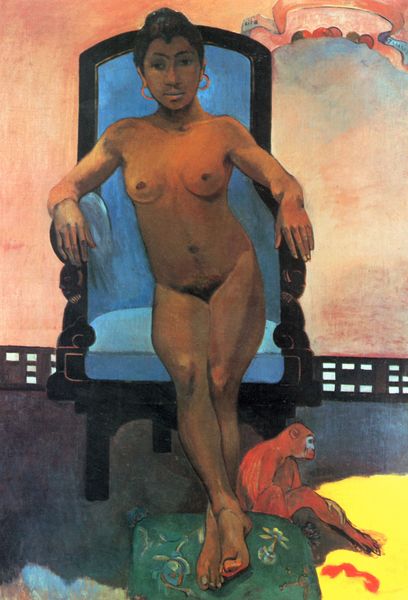
Titel: Annah, die Javanerin
Künstler: Paul Gauguin
Standort: Winterthur
Institution: Privatsammlung
Schlagwörter: akt, blau, dunkel, fuß, hand, haut, himmel, kopf, nackt, schatten, weiß, cezanne, gelb, grün, impressionismus, sitzen, stadt, blume, braun, brust, busen, dunkelbraun, finger, frau, frisur, geste, grau, hell, hintergrund, holz, licht, mund, nacht, nase, ohr, ohrring, raum, schmuck, schwarz, stuhl, blick, rose, rot, tier, expressionismus, malerei, muster, teppich, wand, arm, arme, augen, gesicht, rahmen, schale, sockel, bildnis, hals, hände, innenraum, portrait, porträt, natur, brüstung, gitter, sonne, boden, auge, haare, pose, sessel, sitzend, drei, innen, ohrringe, en face, frontal, lippen, locken, ohren, rosa, schulter, schultern, affe, beine, fell, hellblau, spanien, bein, brüste, füße, armlehne, leiste, lehne, sitz, bogen, haltung, klein, hocker, schemel, lehnen, kissen, thron, bezug, polster, tapete, aufrecht, gerade, stuhllehne, manet, altrosa, lciht, geländer, nabel, bauch, brustwarze, brustwarzen, knie, scham, zehen, gauguin, barfuss, nacktheit, afrikanerin, südsee, hautfarbe, lehnstuhl, schweben, linear, farbflächen, nack, paul, form, zeh, asien, macke, posieren, trohn, armlehnen, dunkelhäutig, fingernägel, stuhlbein, stuhlbeine, gaugin, reise, sonnenschein, schamhaare, hochkant, lichtfleck, balu, femme, dreibein, ohrschmuck, orh, schief, viereck, vierecke, ebenholz, ablegen, bleu, fessel, schimpanse, armhaltung, fauteuil, hautfarben, kringel, nude, paul gauguin, äffchen, tahiti, meerkatze, nue, sockelleiste, bodüre, schamhaar, orangenschale, nagellack, südamerika, recken, rott, bezüge, eingeborene, hohlkreuz, fussleiste, schambereich, übergeschlagen, dände, assise, auslant, blauer bezug, drei beine, drei stuhlbeine, kreolen, mübel, nocht, sußgelenk, 1900, kapuzieneraffe, orring, singe, flächigkieit, orientaliisch